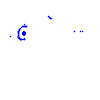
Particle: electron